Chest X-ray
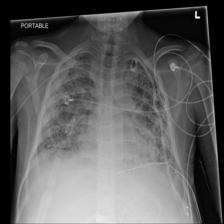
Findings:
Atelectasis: negative
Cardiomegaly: negative
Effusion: negative
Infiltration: negative
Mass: negative
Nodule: negative
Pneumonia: negative
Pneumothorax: negative
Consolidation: negative
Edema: negative
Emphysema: negative
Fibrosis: negative
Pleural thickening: negative
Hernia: negative